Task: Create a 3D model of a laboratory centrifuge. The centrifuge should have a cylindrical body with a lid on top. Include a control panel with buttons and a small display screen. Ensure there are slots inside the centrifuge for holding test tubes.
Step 606:
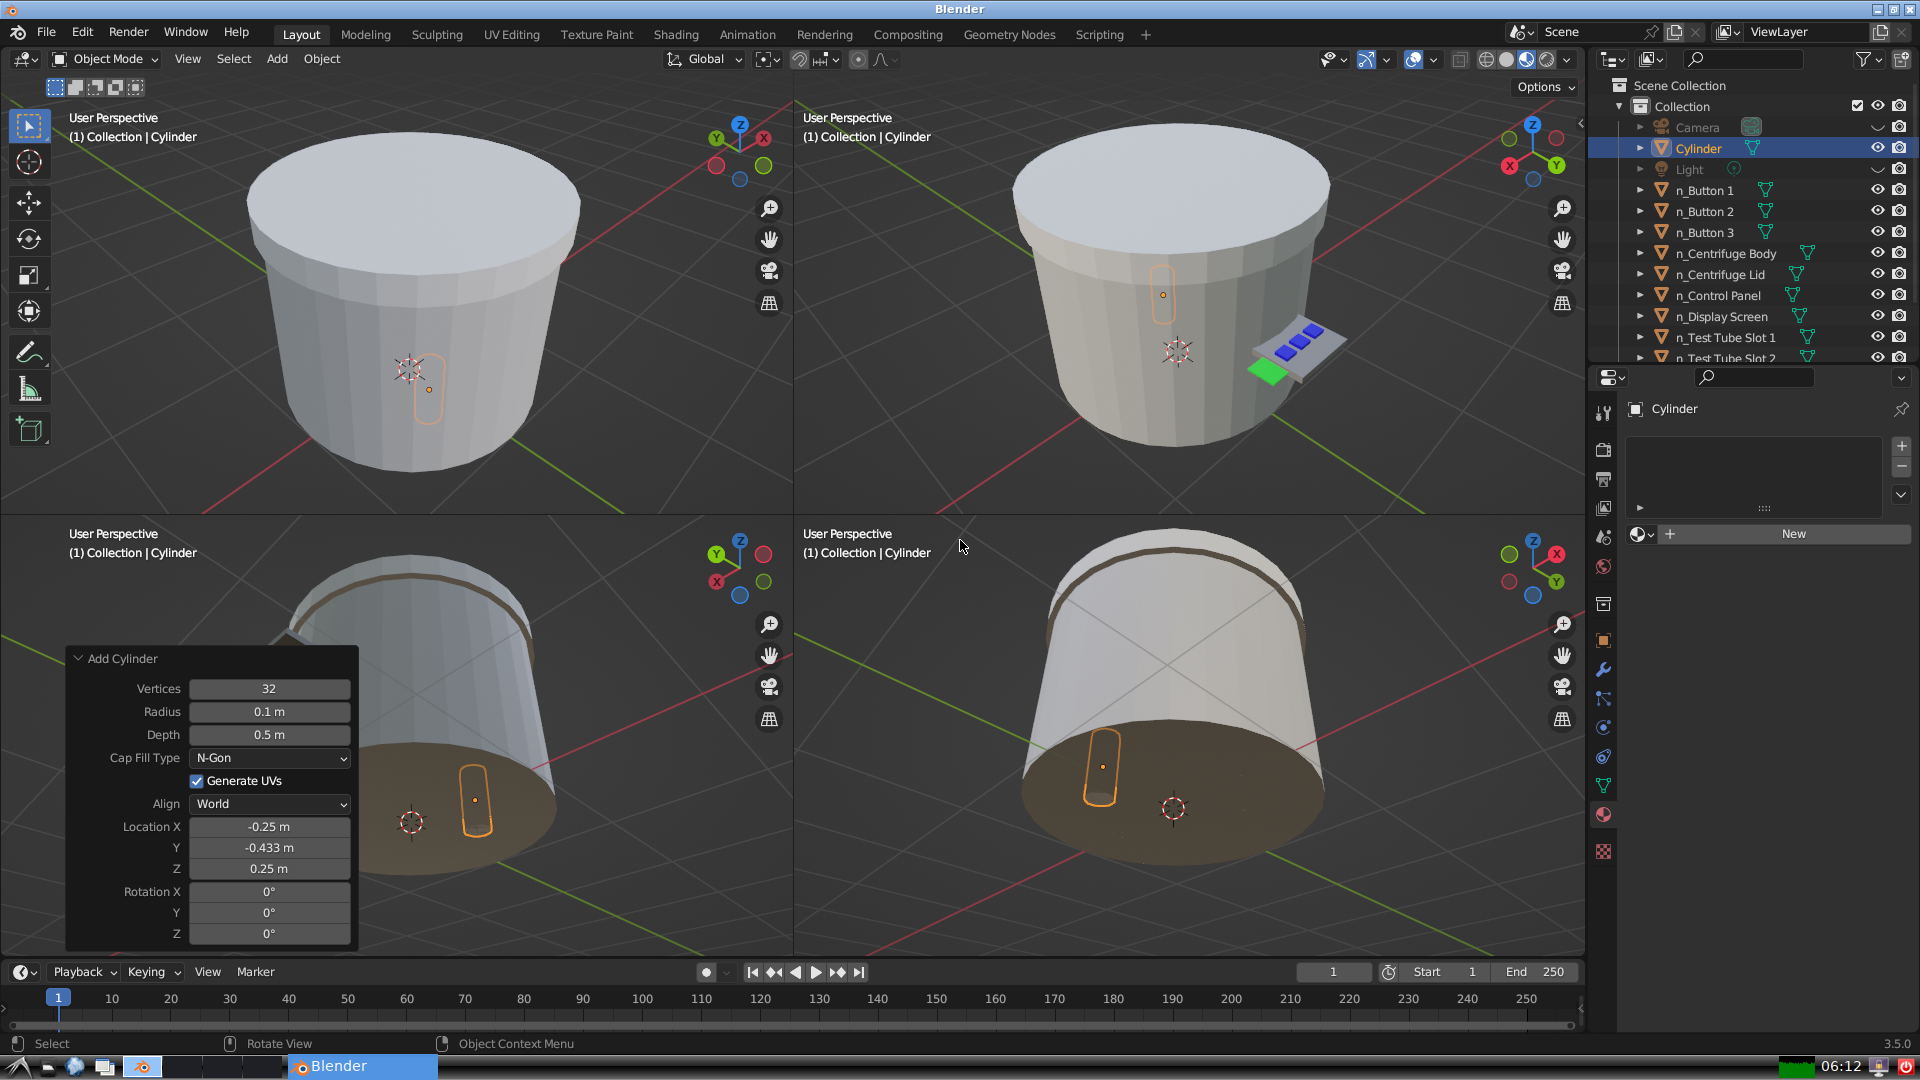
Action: {"key_press": ['Ctrl, Home']}